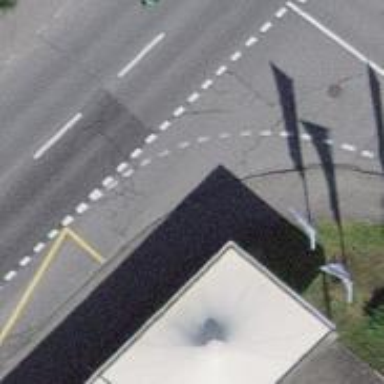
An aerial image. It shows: Sidewalk.